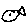
Label: fish